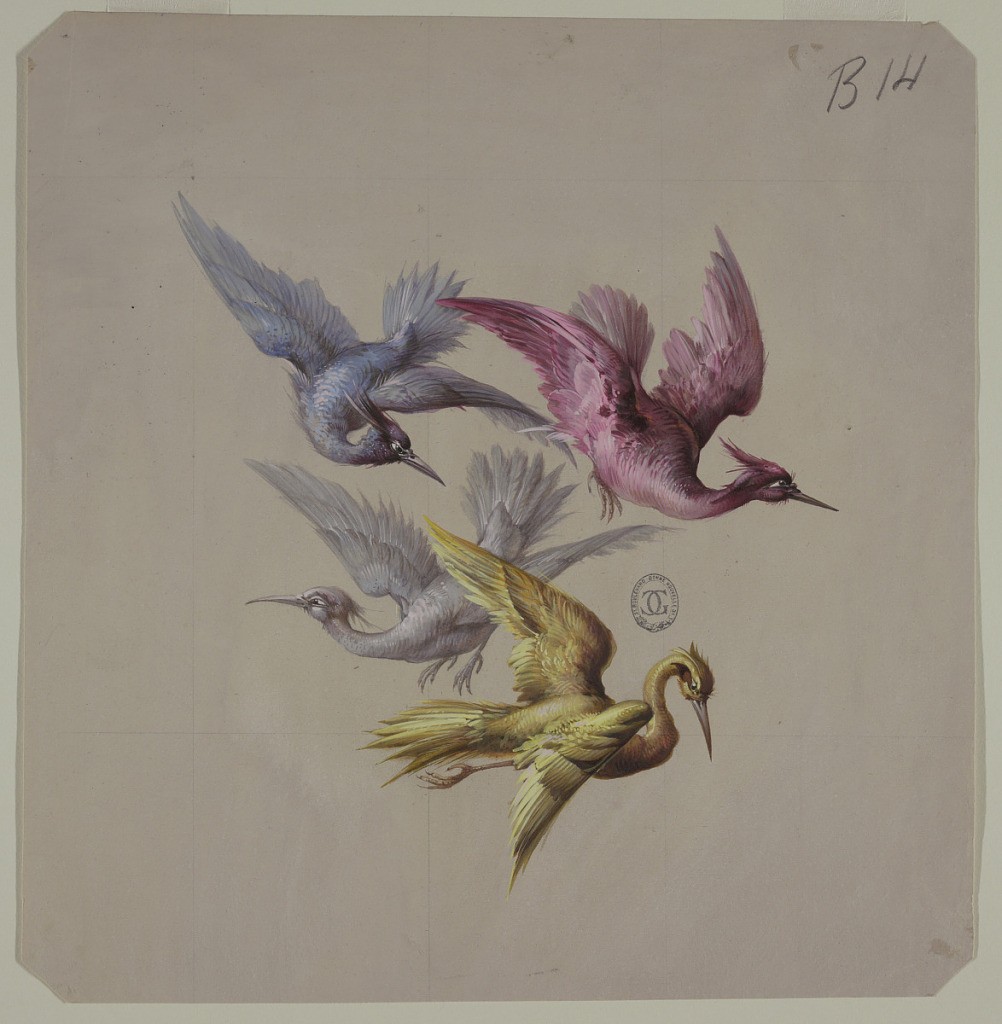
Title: Designs for Wallpaper and Textiles: Birds
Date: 19th century
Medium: Brush and gouache on cream paper
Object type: Drawing
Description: Group of four birds in flight, wings spread all in profile. From top to bottom, and left to right: blue-gray bird facing right, maroon bird facing right, white bird facing left, yellow bird facing left and downward.